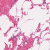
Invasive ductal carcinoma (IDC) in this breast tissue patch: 0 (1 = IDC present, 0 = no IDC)